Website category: sports
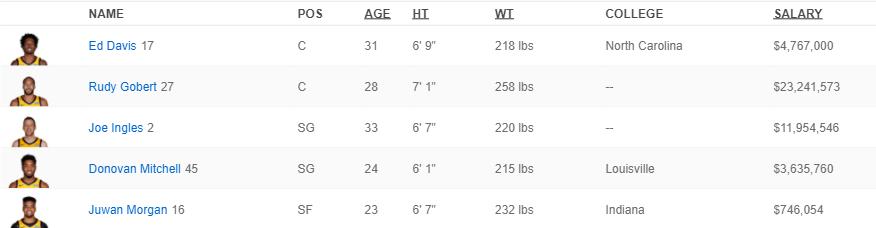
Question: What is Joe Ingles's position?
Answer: SG

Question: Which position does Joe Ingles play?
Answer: SG

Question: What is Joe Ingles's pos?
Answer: SG

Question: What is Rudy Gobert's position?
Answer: C

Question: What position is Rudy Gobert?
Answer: C

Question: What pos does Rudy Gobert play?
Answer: C

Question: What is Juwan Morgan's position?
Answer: SF

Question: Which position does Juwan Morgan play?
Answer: SF

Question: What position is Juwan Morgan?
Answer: SF

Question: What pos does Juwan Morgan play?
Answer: SF

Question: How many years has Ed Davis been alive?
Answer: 31

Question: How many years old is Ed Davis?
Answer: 31

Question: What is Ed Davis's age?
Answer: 31

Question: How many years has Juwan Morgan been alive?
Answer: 23

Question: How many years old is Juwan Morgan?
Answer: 23

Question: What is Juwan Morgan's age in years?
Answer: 23

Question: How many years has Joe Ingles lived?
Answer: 33

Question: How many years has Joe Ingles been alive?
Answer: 33

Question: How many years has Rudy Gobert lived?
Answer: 28

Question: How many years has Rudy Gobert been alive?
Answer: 28

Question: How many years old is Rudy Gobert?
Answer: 28

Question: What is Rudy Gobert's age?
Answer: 28

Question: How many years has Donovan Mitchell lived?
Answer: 24

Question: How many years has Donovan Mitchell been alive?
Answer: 24

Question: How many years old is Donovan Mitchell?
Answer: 24

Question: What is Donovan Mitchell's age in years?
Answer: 24

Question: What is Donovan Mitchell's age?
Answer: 24

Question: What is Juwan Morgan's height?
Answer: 6' 7"

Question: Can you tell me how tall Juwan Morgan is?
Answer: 6' 7"

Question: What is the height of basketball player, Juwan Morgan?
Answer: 6' 7"

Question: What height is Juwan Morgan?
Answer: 6' 7"

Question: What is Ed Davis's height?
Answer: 6' 9"

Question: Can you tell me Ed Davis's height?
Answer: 6' 9"

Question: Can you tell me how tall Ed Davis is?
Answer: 6' 9"

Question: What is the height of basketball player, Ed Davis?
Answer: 6' 9"

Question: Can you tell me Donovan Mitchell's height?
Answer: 6' 1"

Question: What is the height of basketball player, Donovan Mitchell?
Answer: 6' 1"

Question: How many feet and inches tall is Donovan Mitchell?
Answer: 6' 1"

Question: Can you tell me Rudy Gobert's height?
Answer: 7' 1"

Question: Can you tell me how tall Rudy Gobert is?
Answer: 7' 1"

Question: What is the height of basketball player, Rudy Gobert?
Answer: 7' 1"

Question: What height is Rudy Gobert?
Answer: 7' 1"

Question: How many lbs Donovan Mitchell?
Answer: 215 lbs

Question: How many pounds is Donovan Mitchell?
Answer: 215 lbs

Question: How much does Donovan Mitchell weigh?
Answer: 215 lbs

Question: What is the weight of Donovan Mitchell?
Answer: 215 lbs

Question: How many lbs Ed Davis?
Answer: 218 lbs

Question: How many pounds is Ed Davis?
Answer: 218 lbs

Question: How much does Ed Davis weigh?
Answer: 218 lbs

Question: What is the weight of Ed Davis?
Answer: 218 lbs

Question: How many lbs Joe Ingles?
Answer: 220 lbs

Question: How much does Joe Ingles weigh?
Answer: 220 lbs

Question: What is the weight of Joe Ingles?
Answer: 220 lbs

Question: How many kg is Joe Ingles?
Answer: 220 lbs

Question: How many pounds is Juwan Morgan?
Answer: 232 lbs

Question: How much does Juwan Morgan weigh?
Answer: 232 lbs

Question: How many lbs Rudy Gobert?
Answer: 258 lbs

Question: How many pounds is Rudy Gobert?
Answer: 258 lbs

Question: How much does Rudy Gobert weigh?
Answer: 258 lbs

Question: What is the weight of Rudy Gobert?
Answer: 258 lbs

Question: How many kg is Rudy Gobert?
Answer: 258 lbs

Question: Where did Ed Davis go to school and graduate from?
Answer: North Carolina

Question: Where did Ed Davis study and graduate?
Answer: North Carolina

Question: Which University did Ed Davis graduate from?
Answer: North Carolina